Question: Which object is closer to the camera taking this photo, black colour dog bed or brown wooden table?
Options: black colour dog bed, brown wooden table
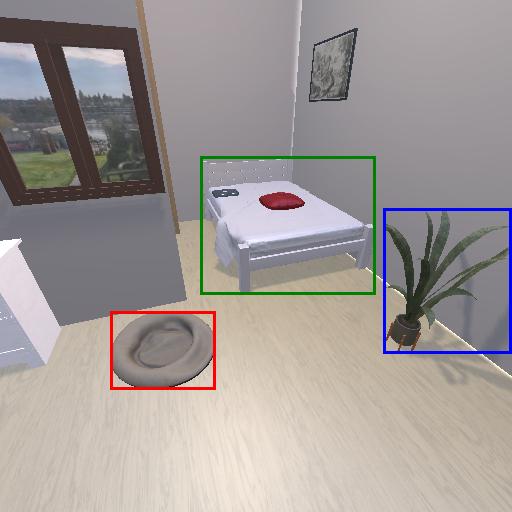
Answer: black colour dog bed